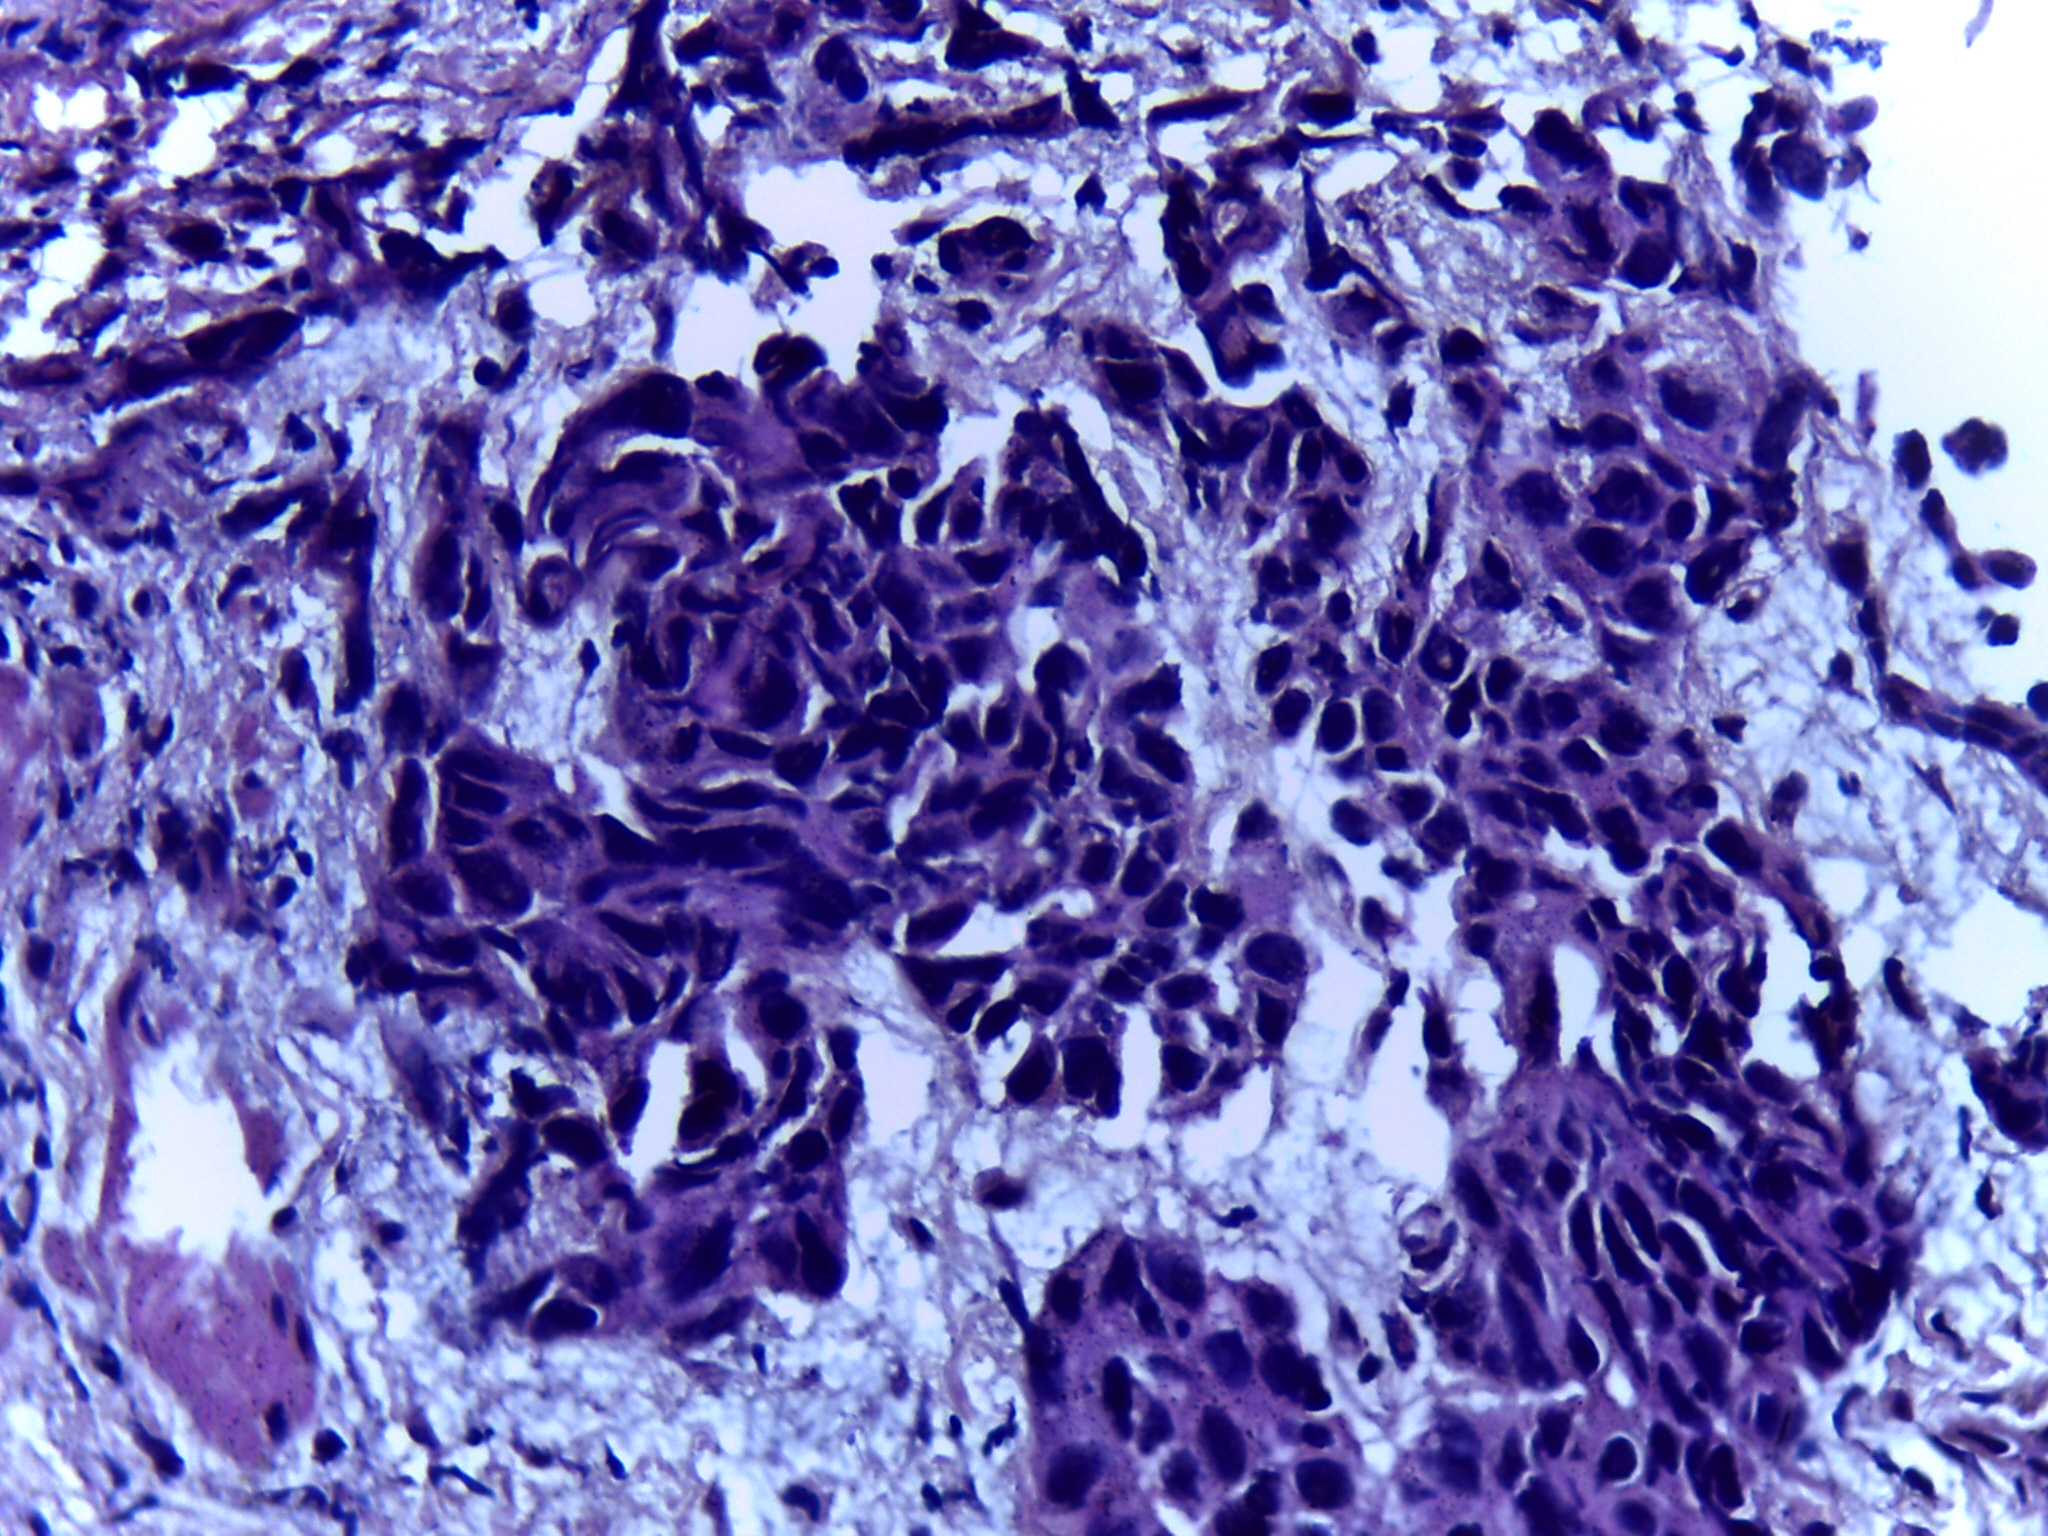
Diagnosis: OSCC